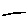
Label: line